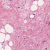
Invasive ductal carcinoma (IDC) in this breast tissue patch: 0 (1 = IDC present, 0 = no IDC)